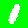
Digit: 1